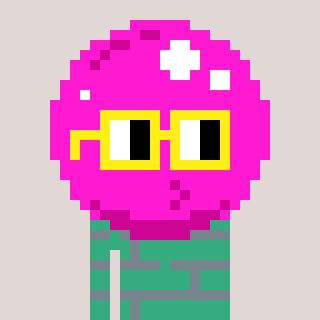
a pixel art character with square yellow glasses, a bubblegum-shaped head and a teal-colored body on a warm background